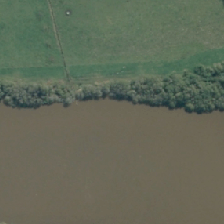
Land cover: lake_pond